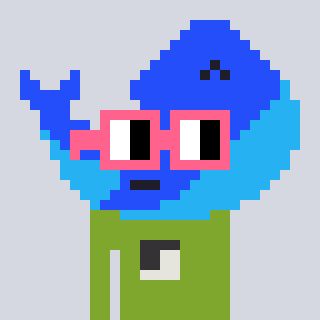
a pixel art character with square pink glasses, a whale-shaped head and a slimegreen-colored body on a cool background